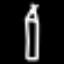
Label: pencil